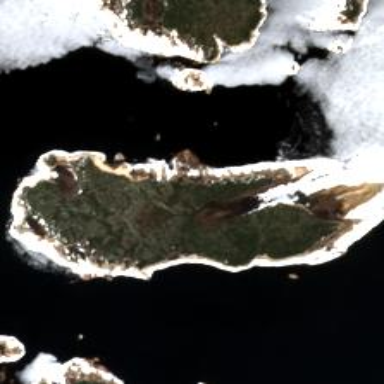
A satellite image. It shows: Island in the natural setting.